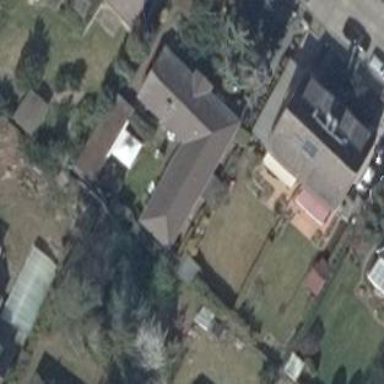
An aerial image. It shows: Detached building with gabled roof.